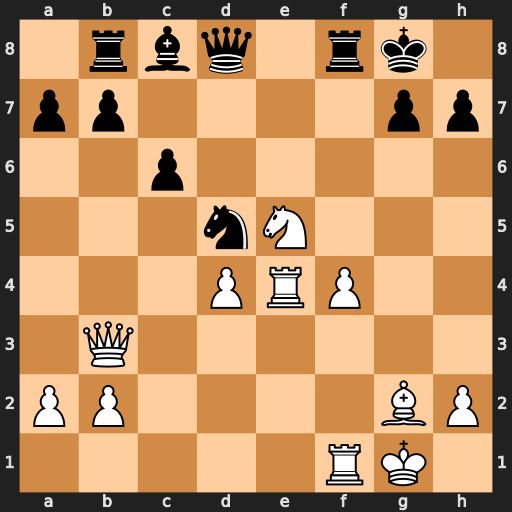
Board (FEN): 1rbq1rk1/pp4pp/2p5/3nN3/3PRP2/1Q6/PP4BP/5RK1
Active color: w
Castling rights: -
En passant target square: -
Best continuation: Nxc6 bxc6 Qxb8